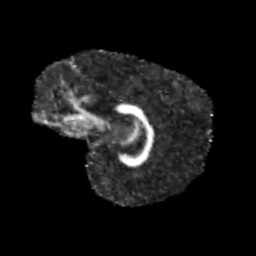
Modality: FA
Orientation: sagittal
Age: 9
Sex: female
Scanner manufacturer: siemens
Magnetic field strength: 3 T
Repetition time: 3.8 s
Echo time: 0.07 s